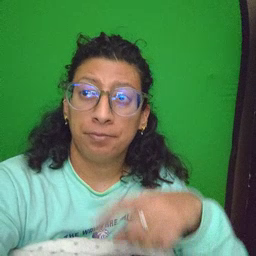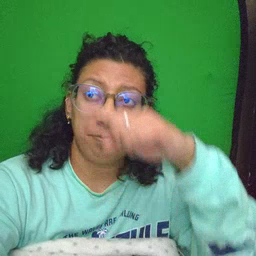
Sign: black